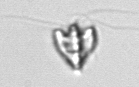
Label: Pyramimonas_longicauda